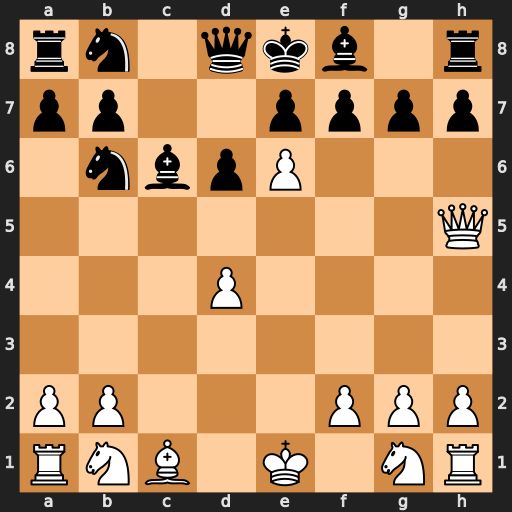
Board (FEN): rn1qkb1r/pp2pppp/1nbpP3/7Q/3P4/8/PP3PPP/RNB1K1NR
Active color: w
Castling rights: KQkq
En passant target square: -
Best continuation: Qxf7#